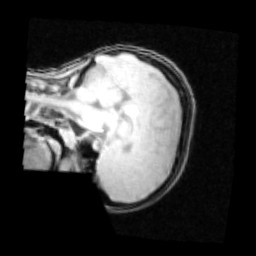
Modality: PDw
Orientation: sagittal
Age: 10
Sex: male
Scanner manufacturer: siemens
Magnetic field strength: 3 T
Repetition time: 0.25 s
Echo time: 0.00103 s